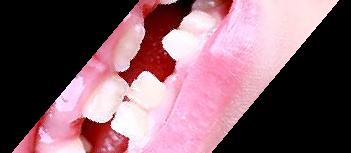
Condition: hypodontia